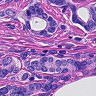
Metastatic tissue present: yes